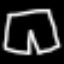
Label: pants